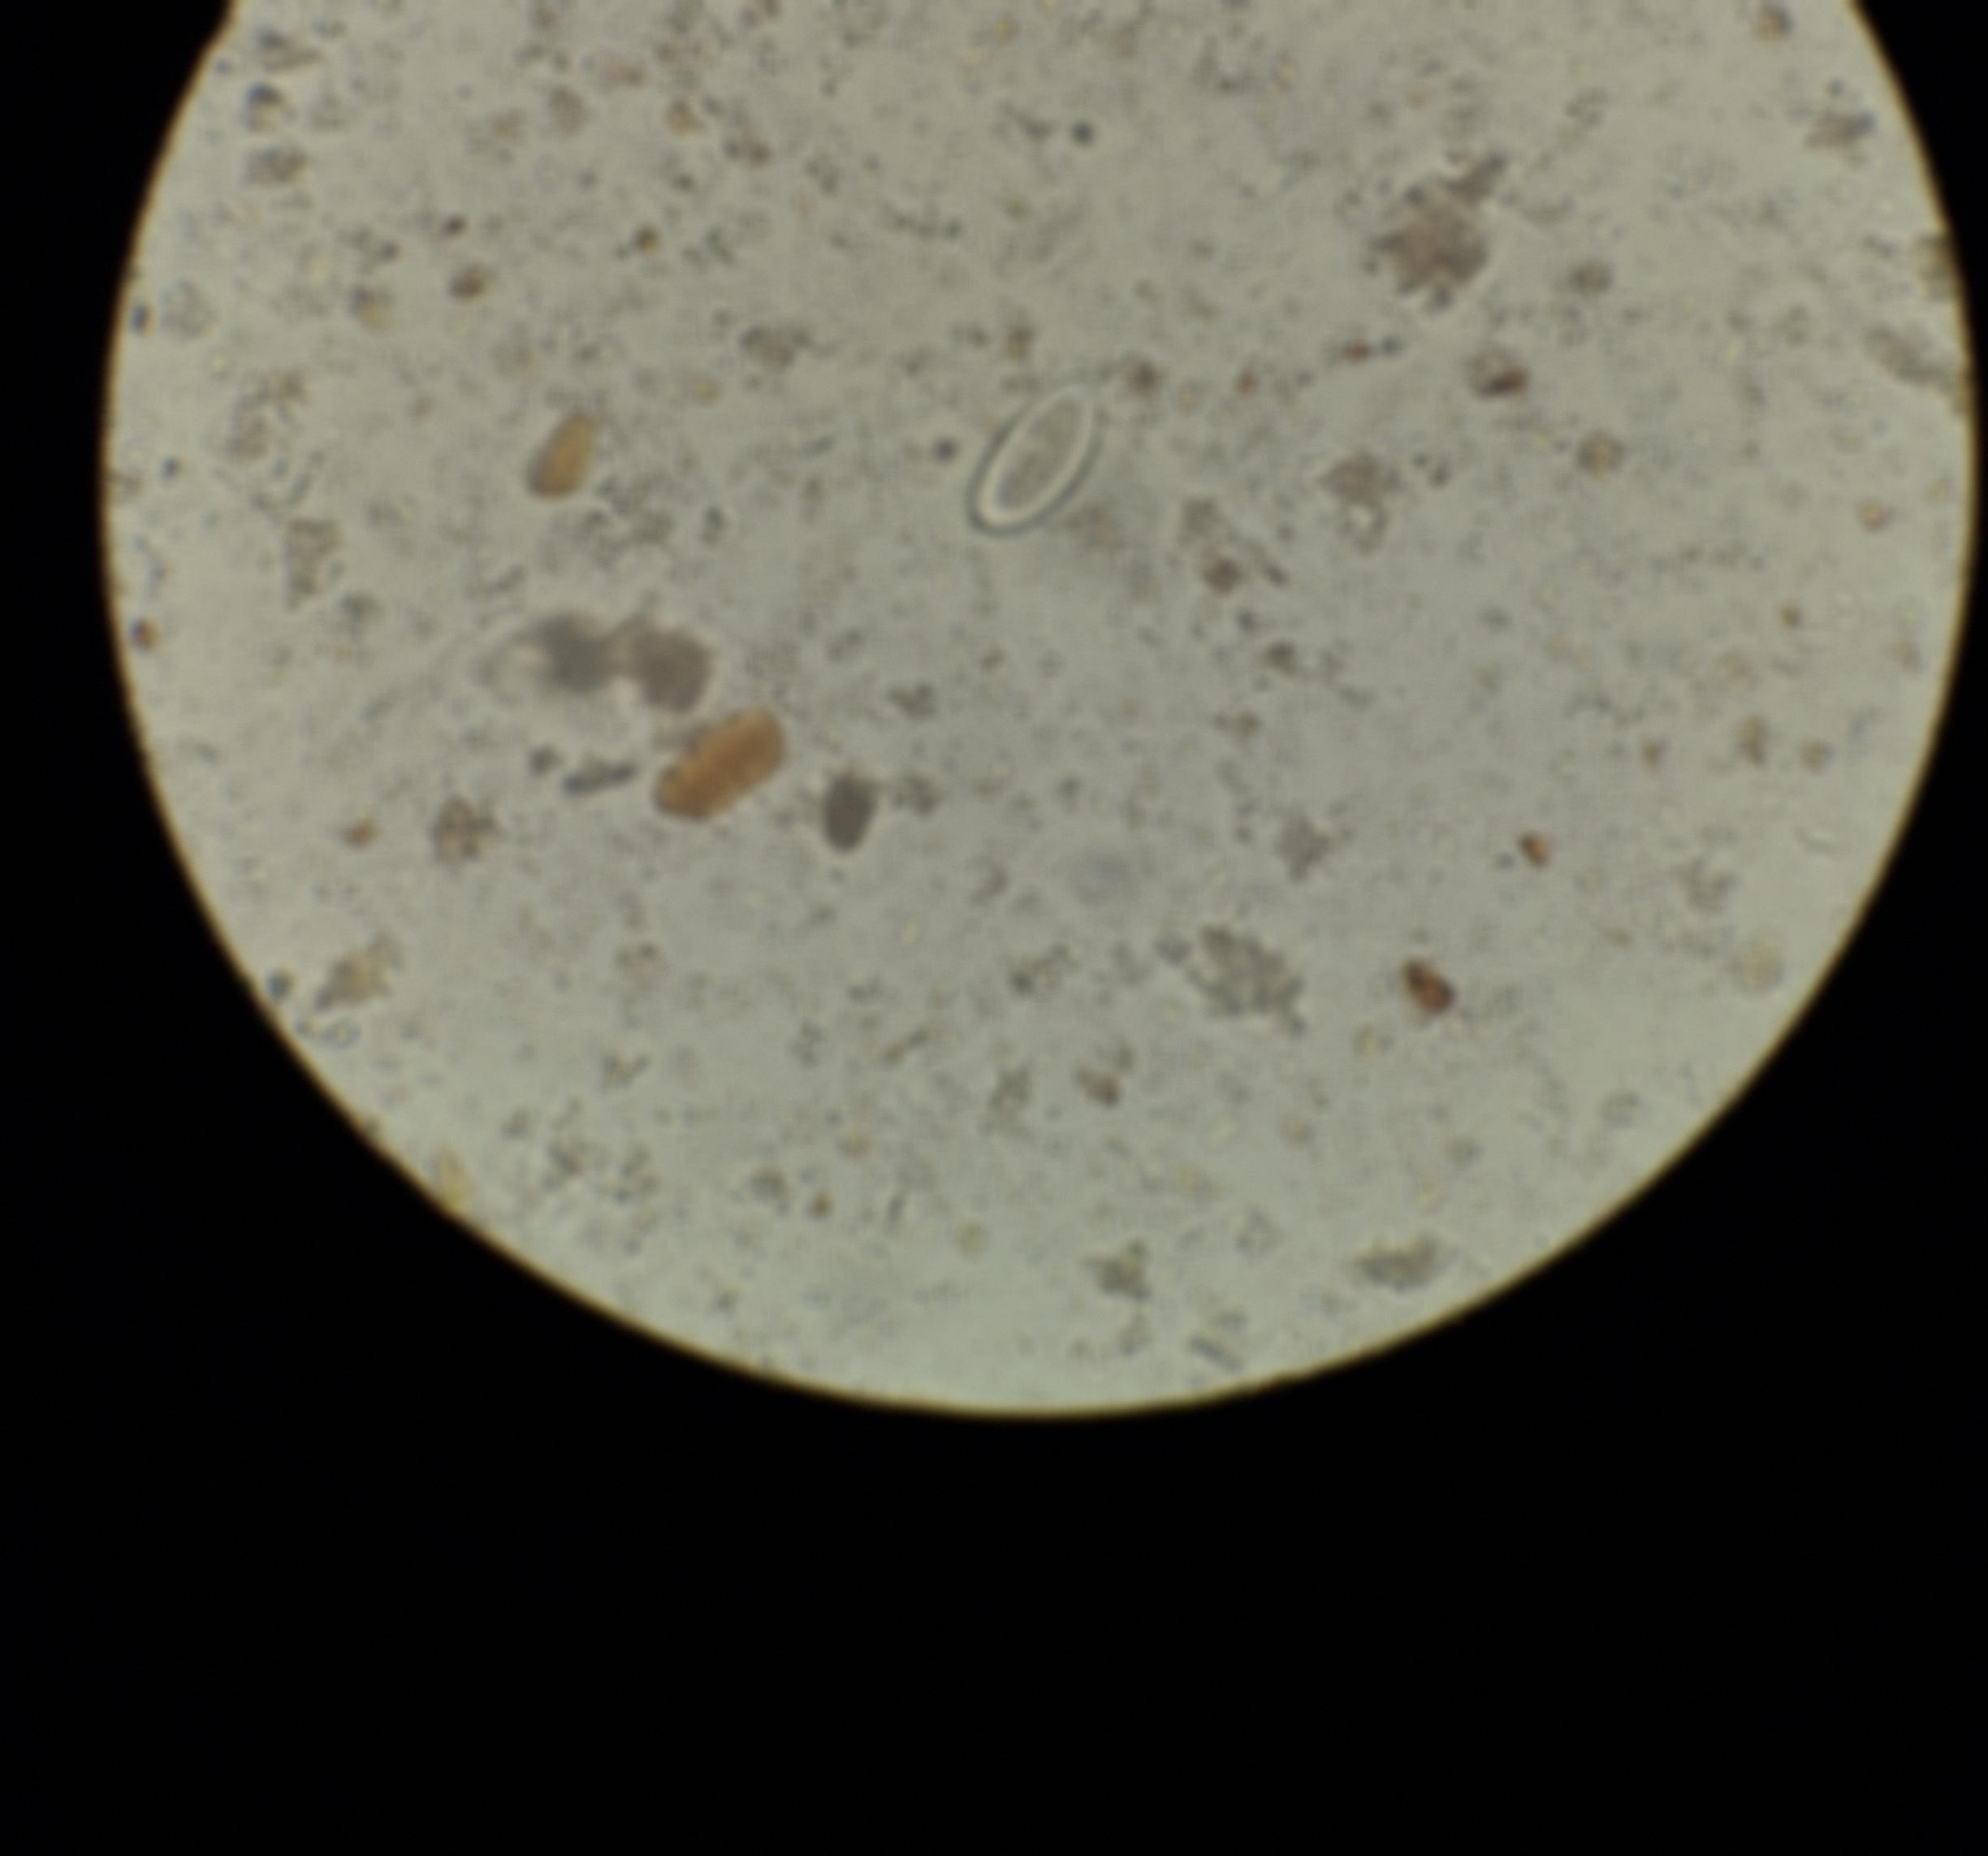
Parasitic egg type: Enterobius vermicularis